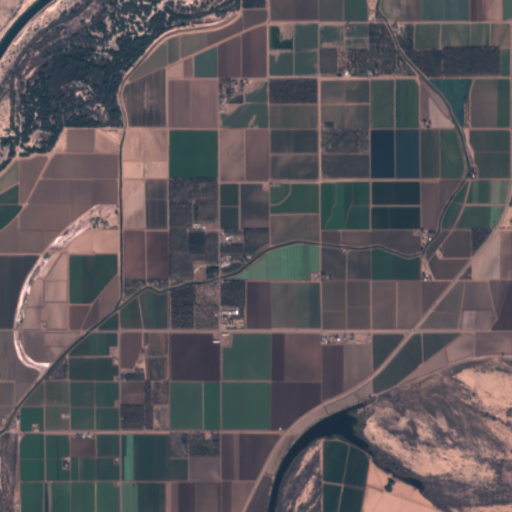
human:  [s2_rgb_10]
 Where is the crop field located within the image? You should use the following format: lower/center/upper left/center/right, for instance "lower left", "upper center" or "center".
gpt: The crop field is located in the lower right of the image.
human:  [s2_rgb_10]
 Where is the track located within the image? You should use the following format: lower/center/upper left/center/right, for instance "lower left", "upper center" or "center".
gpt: There is no track in the image.